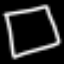
Label: square